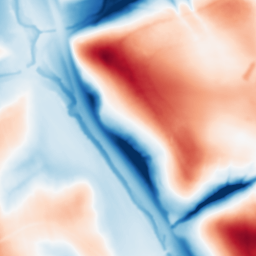
Category: multiscale
Decomposition family: dog_multiscale
Decomposition parameters: sigma_ratio: 2
n_scales: 5
base_sigma: 1
Upsampling method: bicubic
Upsampling parameters: scale: 2
Upsampling scale: 2